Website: apple
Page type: payment
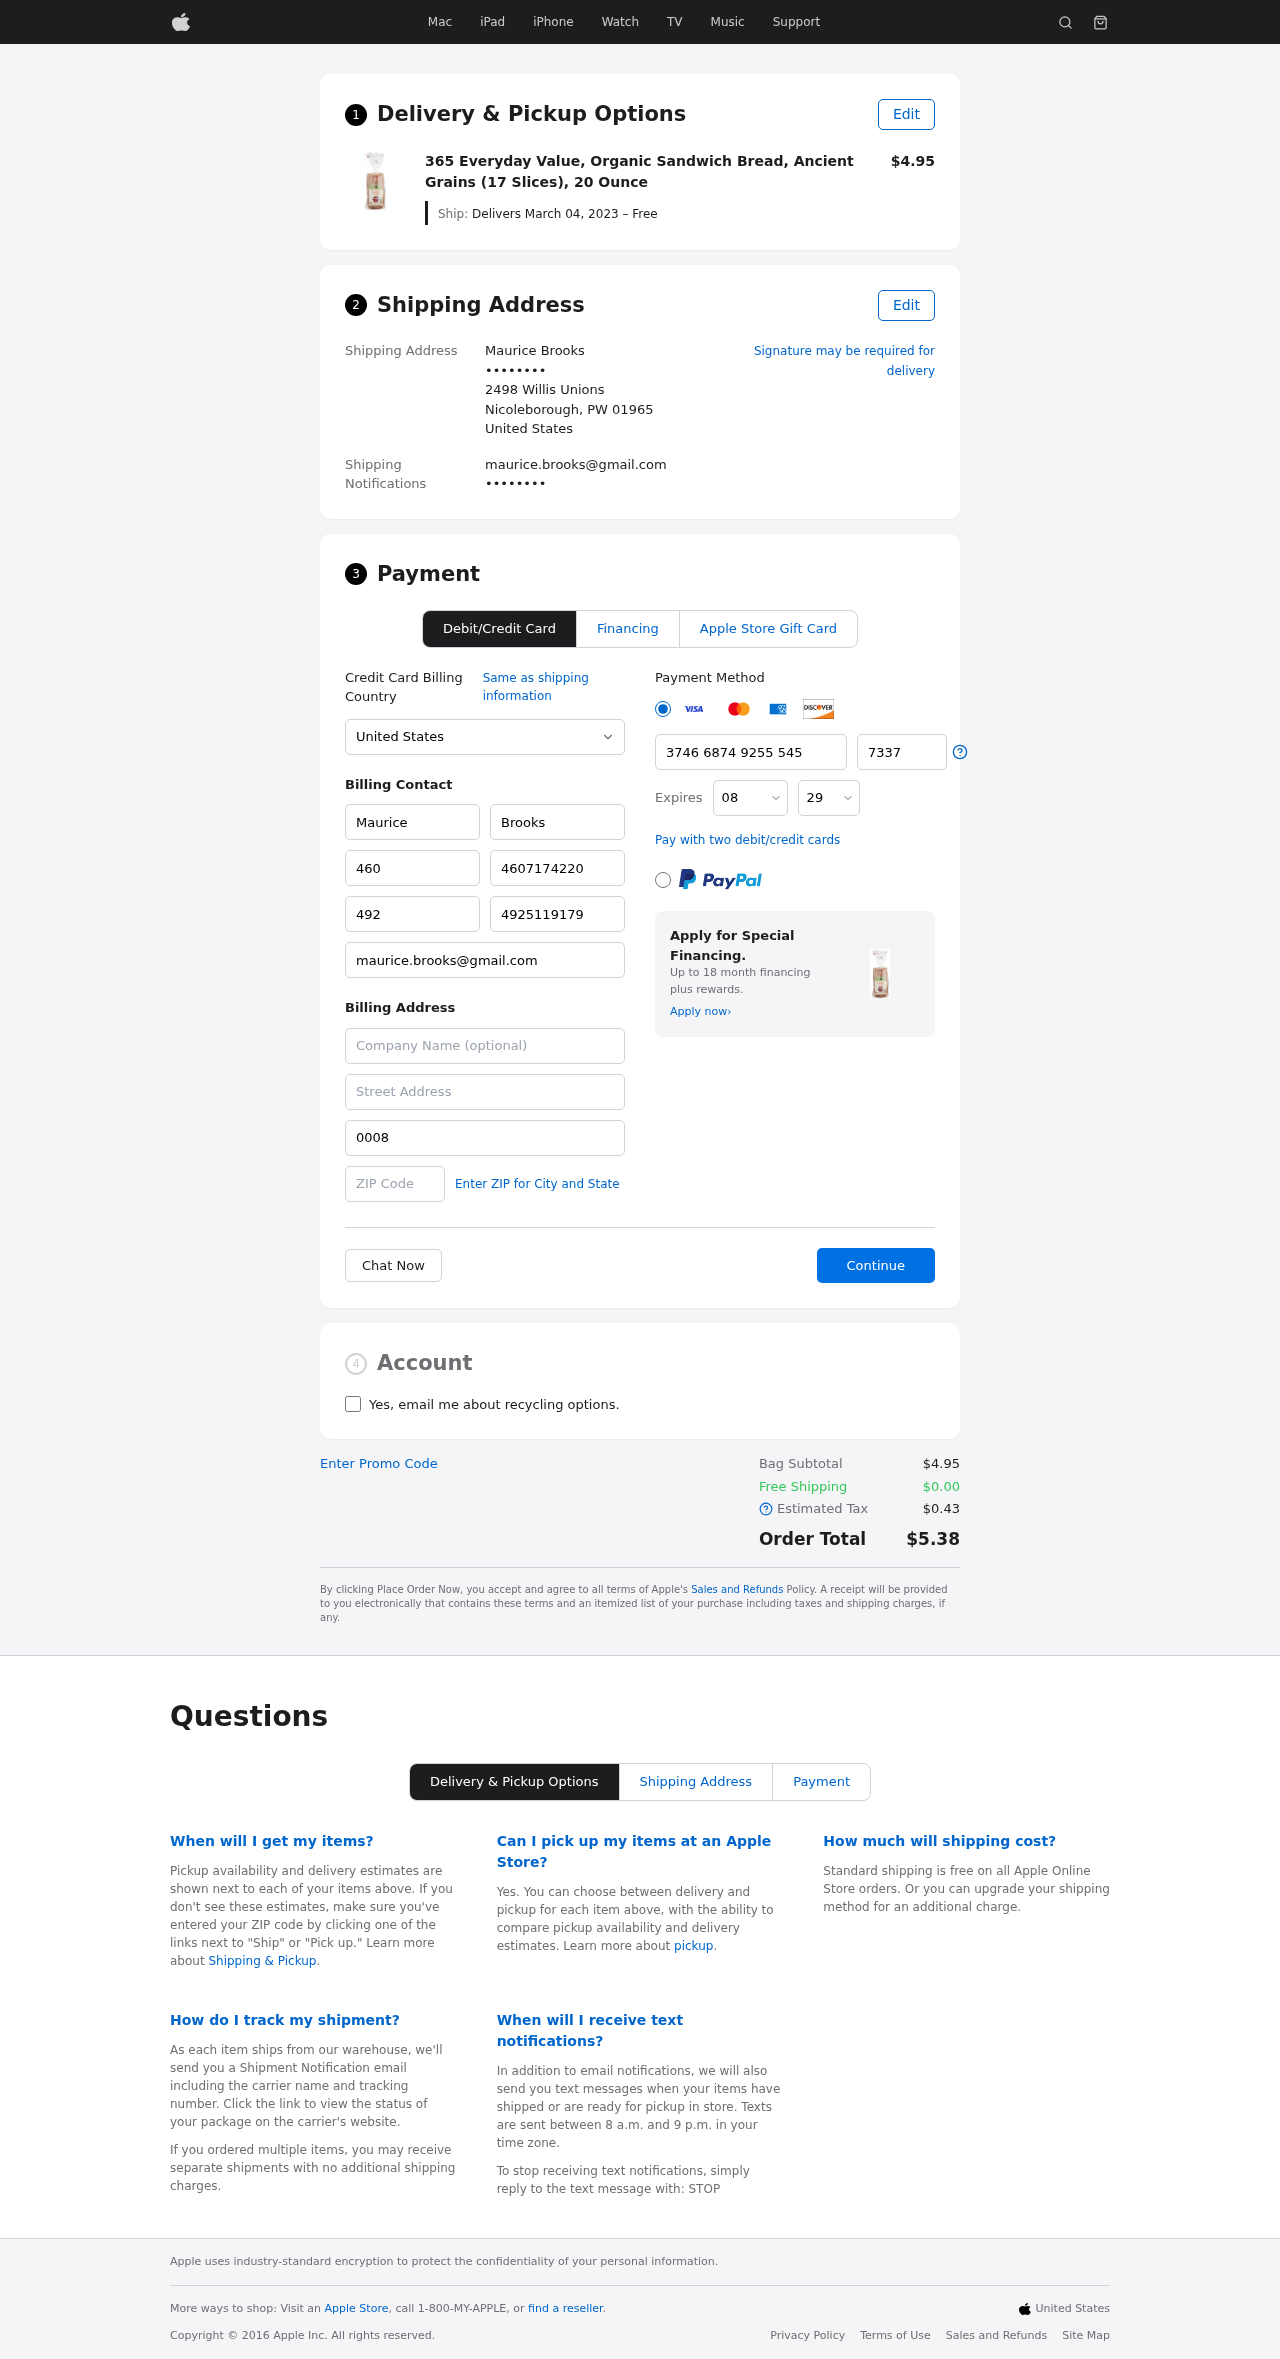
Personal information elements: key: PII_CARD_CVV
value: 7337
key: PII_CARD_EXPIRY_MONTH
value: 08
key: PII_CARD_EXPIRY_YEAR
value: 29
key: PII_CARD_NUMBER
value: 3746 6874 9255 545
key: PII_CITY_STATE_ZIP
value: Nicoleborough, PW 01965
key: PII_COUNTRY
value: United States
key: PII_EMAIL
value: maurice.brooks@gmail.com
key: PII_EMAIL2
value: maurice.brooks@gmail.com
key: PII_FIRSTNAME
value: Maurice
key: PII_FULLNAME
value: Maurice Brooks
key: PII_LASTNAME
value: Brooks
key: PII_PHONE3
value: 4607174220
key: PII_PHONE_ALT
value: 4925119179
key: PII_PHONE_ALT_AREA
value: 492
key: PII_PHONE_AREA
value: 460
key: PII_SECURITY_CODE
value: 0008
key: PII_STREET
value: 2498 Willis Unions
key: PII_PHONE
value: ••••••••
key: PII_PHONE2
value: ••••••••
Product elements: key: PRODUCT1_NAME
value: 365 Everyday Value, Organic Sandwich Bread, Ancient Grains (17 Slices), 20 Ounce
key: PRODUCT1_PRICE
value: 4.95
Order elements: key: ORDER_DELIVERY_DATE
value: Delivers March 04, 2023 – Free
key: ORDER_SUBTOTAL
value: $4.95
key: ORDER_SHIPPING_COST
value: $0.00
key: ORDER_TAX
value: $0.43
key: ORDER_TOTAL
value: $5.38